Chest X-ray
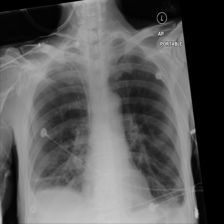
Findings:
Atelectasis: positive
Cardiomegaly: negative
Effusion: positive
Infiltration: negative
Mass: negative
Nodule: negative
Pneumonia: negative
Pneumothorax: negative
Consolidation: negative
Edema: negative
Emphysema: negative
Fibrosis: negative
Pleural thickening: negative
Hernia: negative